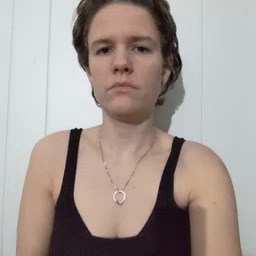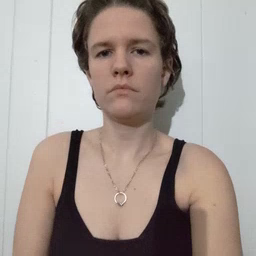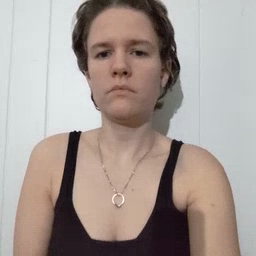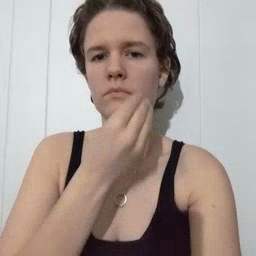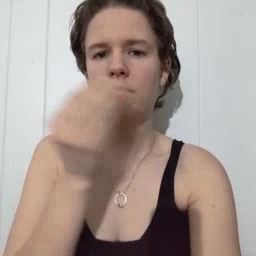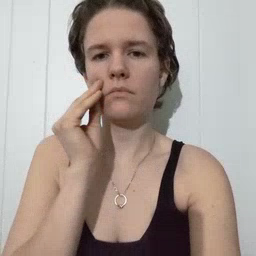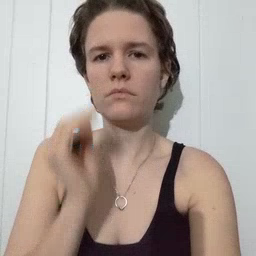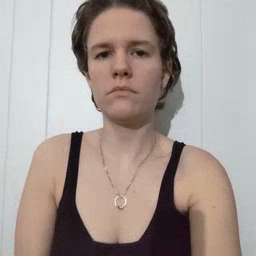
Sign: flower